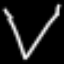
Label: diamond